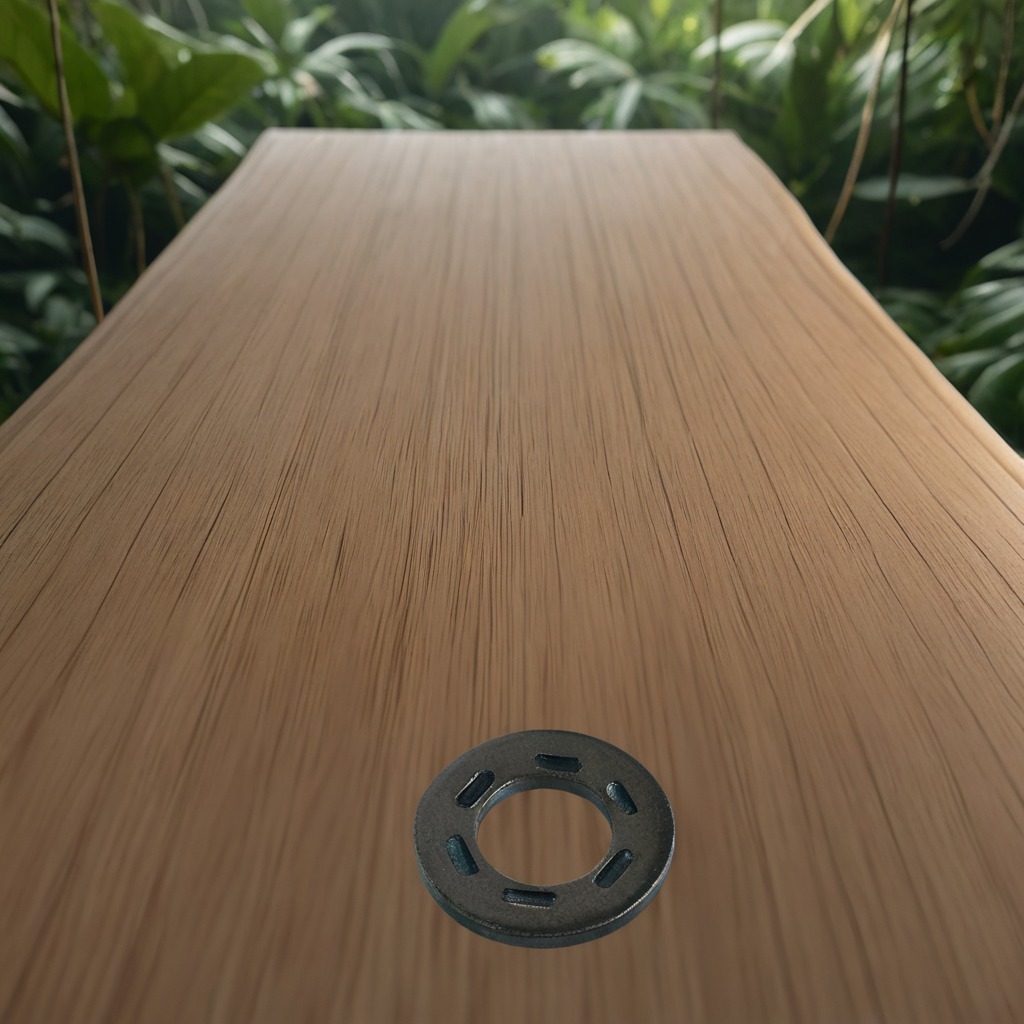
A flat metal washer lying on the wooden table.